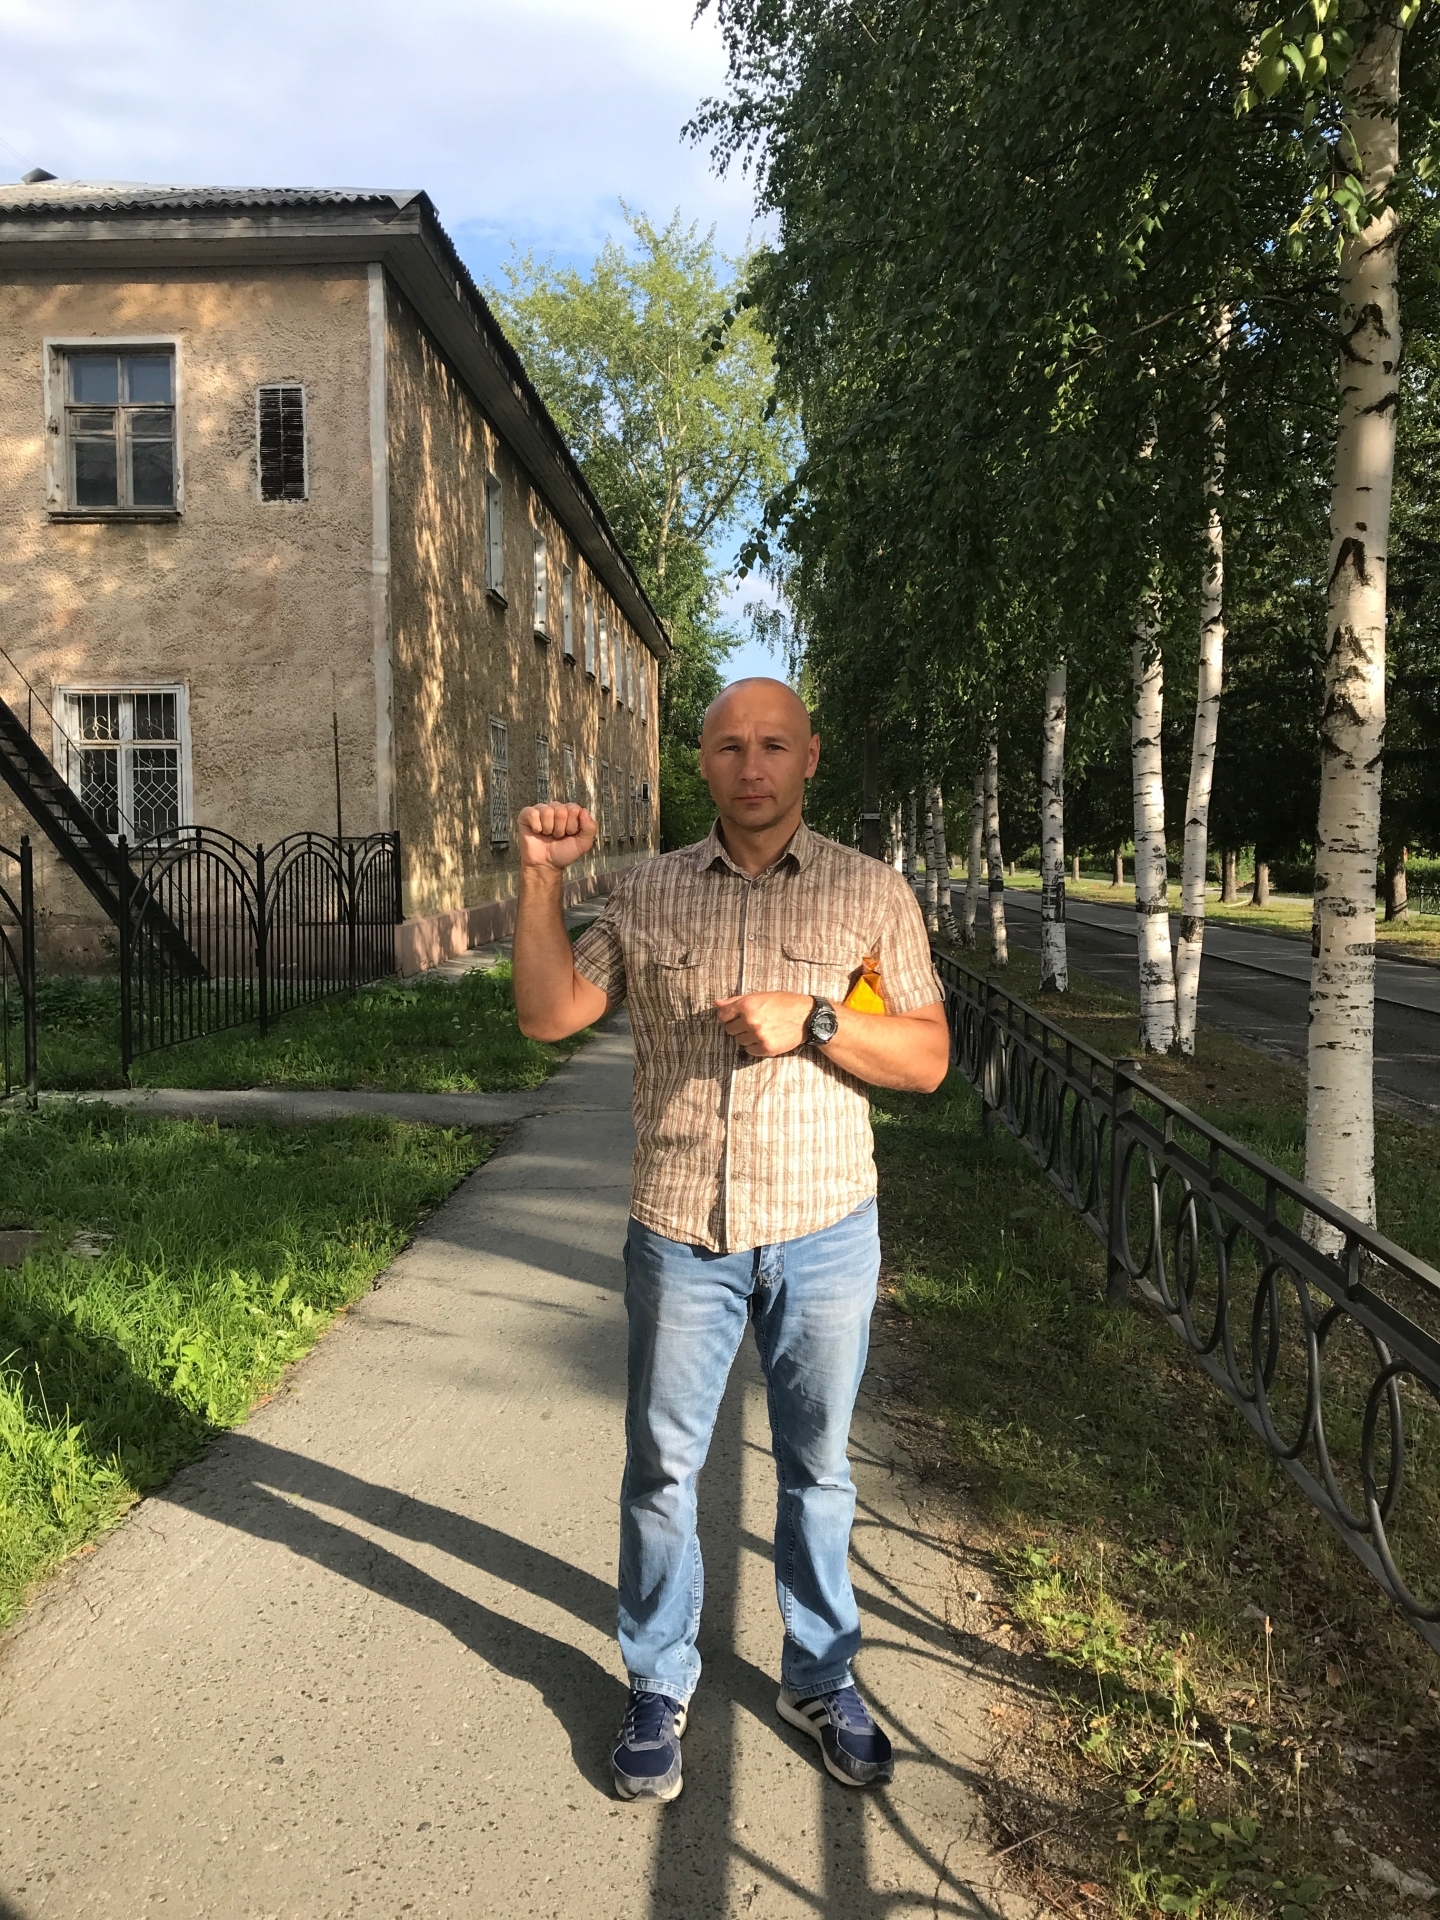
Label: clear